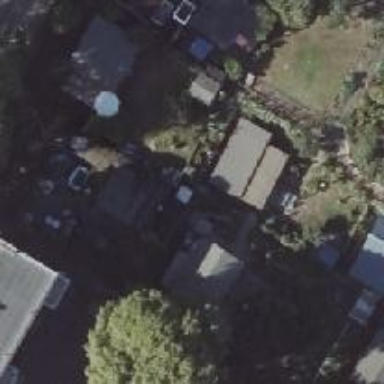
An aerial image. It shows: Plot in the allotments.